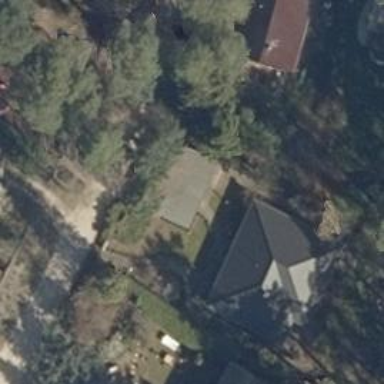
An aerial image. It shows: Simple and straightforward house.